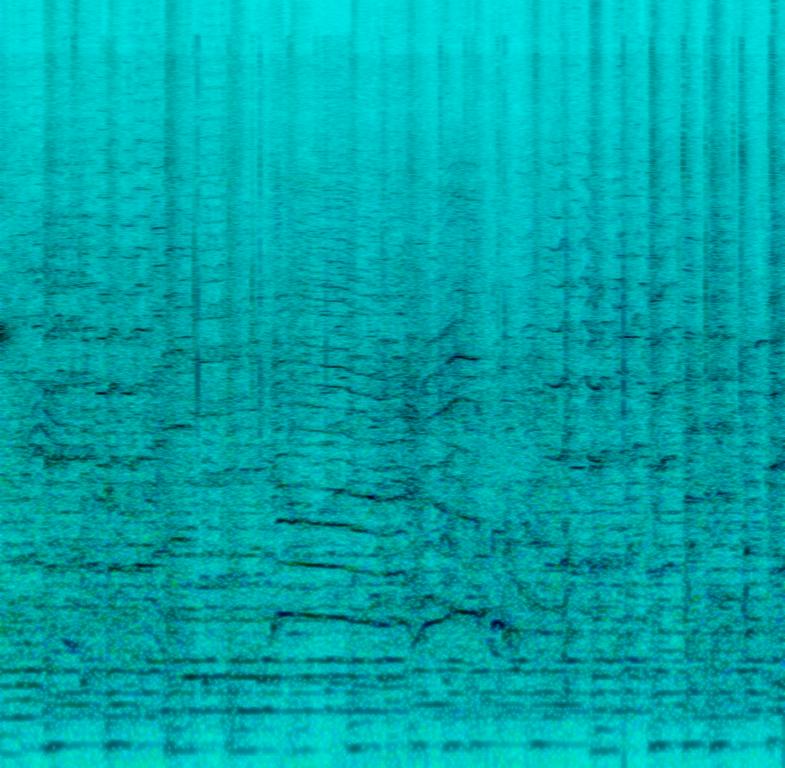
This amateur recording features folk music being played on violins. There are multiple violins playing in harmony. The tempo is moderate. There is no percussion in this song. Crowd voices and whistles can be heard during the performance. This song is played for a folk dance.